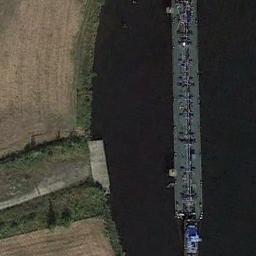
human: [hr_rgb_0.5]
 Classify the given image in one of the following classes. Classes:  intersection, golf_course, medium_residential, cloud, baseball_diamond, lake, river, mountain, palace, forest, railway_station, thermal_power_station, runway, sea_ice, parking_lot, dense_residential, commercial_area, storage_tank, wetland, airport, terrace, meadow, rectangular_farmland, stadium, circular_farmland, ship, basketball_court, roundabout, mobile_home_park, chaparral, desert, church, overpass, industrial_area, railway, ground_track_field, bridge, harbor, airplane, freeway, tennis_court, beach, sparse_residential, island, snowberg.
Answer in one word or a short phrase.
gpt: ship